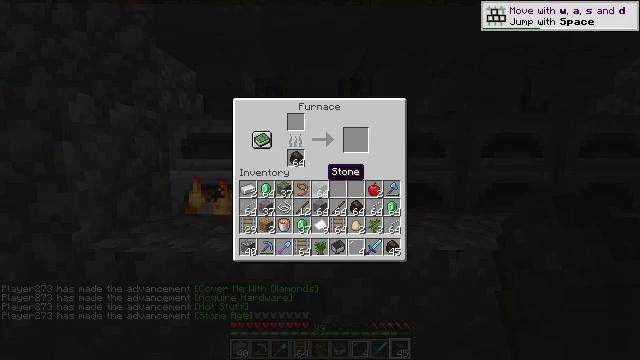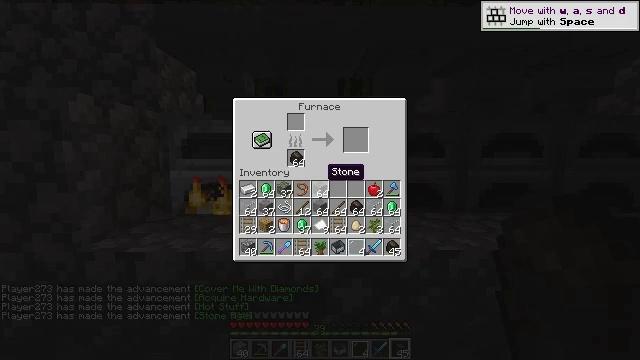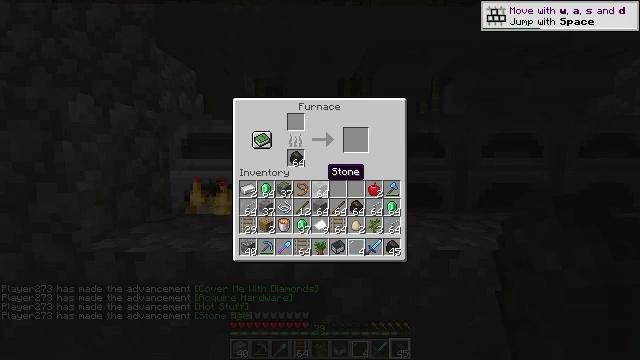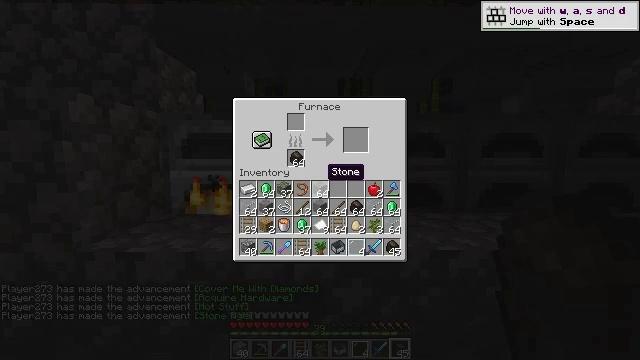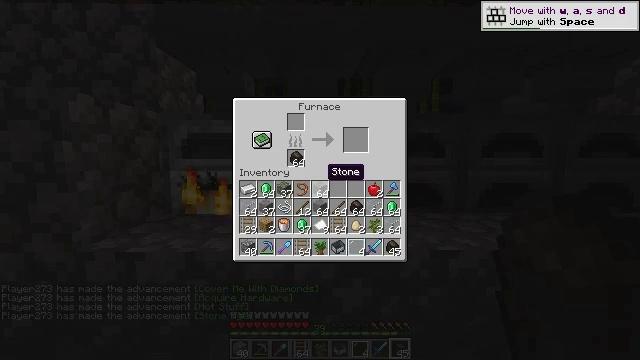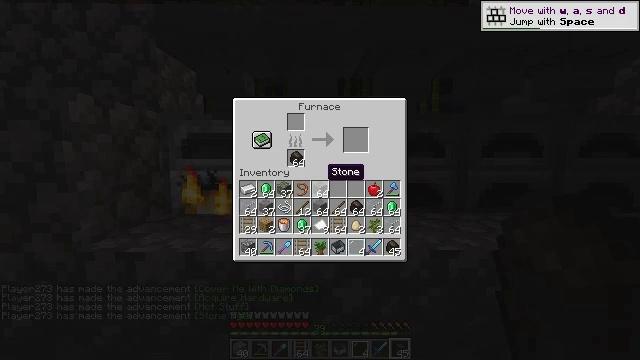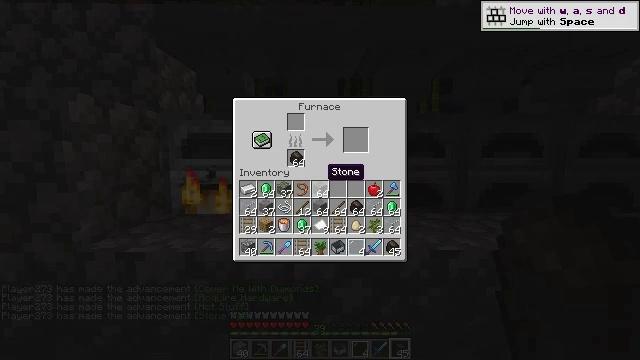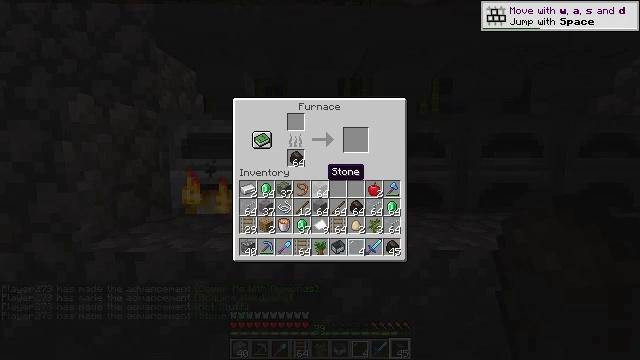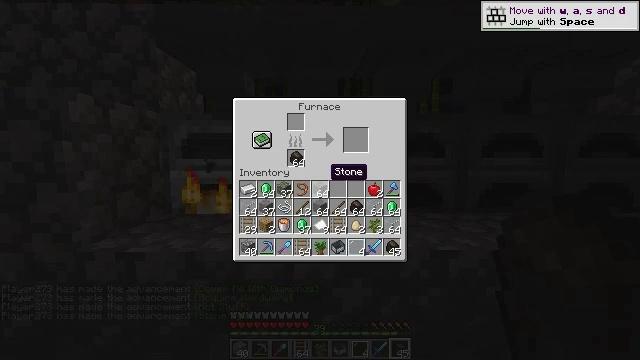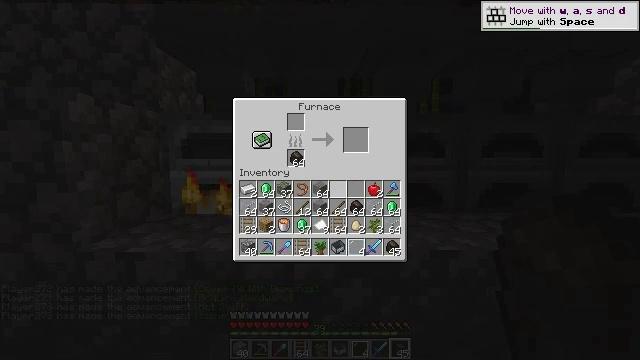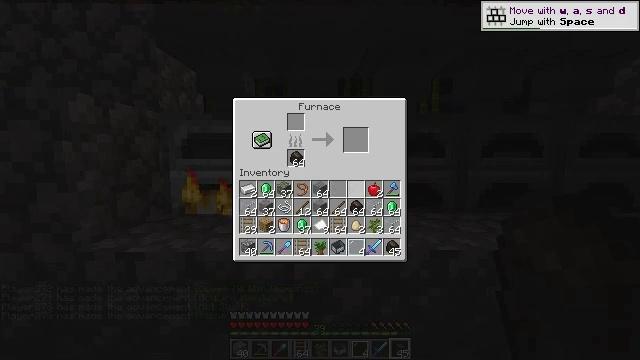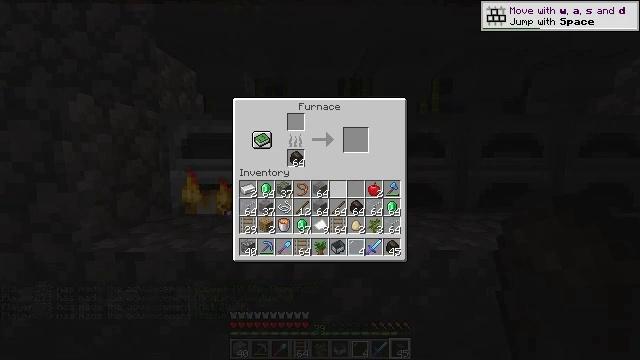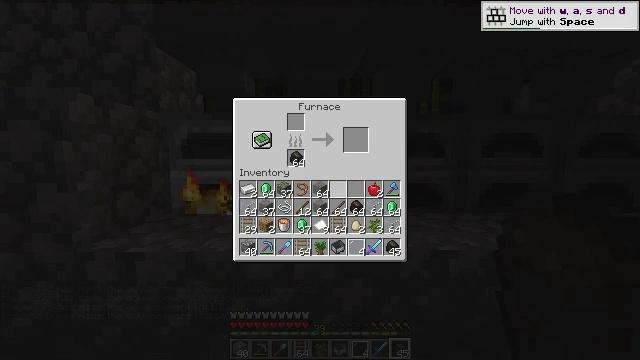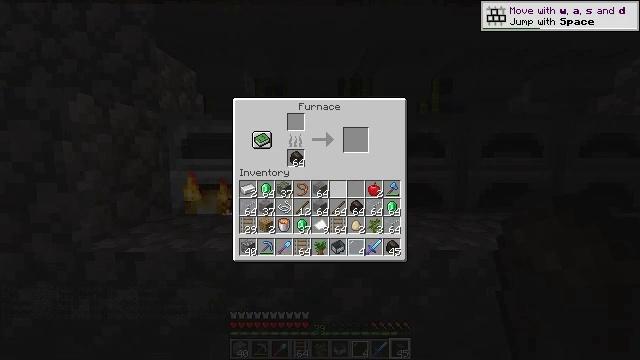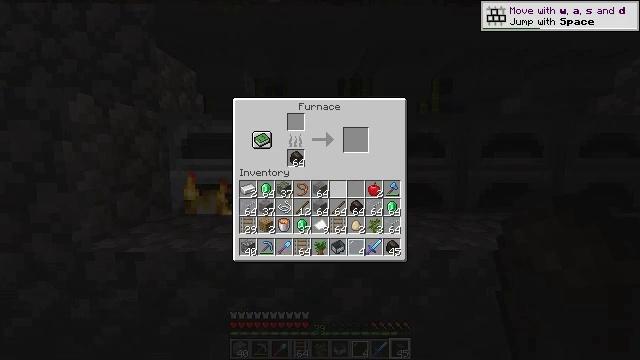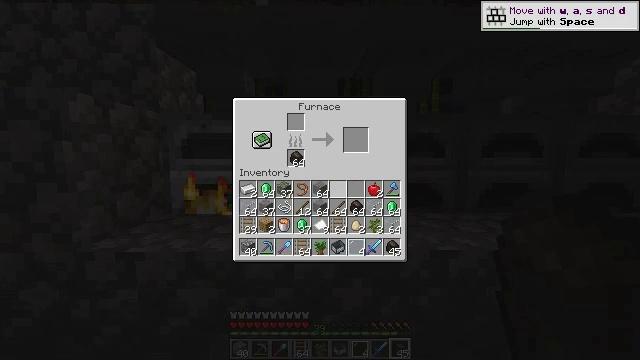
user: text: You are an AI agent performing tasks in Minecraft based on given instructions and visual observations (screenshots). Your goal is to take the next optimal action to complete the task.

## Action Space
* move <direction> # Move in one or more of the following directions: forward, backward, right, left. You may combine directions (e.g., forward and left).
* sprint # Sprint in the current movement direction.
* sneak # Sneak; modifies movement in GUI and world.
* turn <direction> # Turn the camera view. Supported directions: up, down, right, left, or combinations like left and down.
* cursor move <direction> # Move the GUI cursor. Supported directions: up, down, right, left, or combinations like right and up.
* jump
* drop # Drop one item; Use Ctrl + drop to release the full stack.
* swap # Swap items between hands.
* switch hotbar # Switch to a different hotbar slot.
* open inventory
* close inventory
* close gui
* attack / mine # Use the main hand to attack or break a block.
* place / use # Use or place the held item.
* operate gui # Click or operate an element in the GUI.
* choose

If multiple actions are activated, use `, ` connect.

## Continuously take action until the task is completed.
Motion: motion action
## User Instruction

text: craft item air
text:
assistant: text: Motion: no_op
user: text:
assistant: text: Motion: no_op
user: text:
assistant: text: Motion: no_op
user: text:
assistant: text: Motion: no_op
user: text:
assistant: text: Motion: no_op
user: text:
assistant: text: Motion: no_op
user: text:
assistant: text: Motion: no_op
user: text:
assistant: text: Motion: no_op
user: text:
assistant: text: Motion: cursor move right
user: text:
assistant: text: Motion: cursor move right
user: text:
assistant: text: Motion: cursor move left
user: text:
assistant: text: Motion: no_op
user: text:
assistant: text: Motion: no_op
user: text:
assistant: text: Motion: no_op
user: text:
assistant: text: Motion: no_op
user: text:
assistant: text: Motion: no_op
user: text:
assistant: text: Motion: no_op
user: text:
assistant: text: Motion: no_op
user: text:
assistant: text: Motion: no_op
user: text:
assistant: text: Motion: no_op
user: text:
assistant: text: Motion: no_op
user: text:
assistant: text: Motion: no_op
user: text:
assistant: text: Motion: no_op
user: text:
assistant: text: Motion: no_op
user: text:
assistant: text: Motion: no_op
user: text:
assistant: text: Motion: no_op
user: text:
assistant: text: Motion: no_op
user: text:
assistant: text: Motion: no_op
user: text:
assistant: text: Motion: no_op
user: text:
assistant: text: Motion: no_op